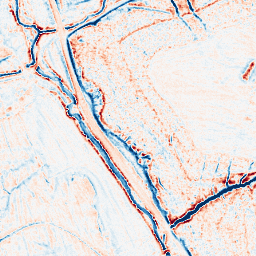
Category: classical
Decomposition family: gaussian_anisotropic
Decomposition parameters: sigma_x: 2
sigma_y: 2
Upsampling method: sinc_blackman
Upsampling parameters: scale: 4
kernel_size: 8
Upsampling scale: 4